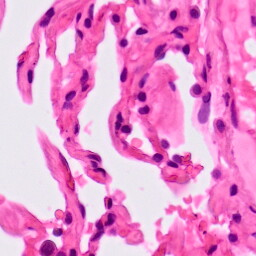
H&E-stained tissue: Lung